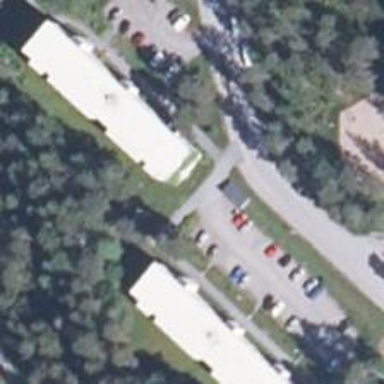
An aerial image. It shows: Parking area with surface.